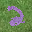
Label: 2